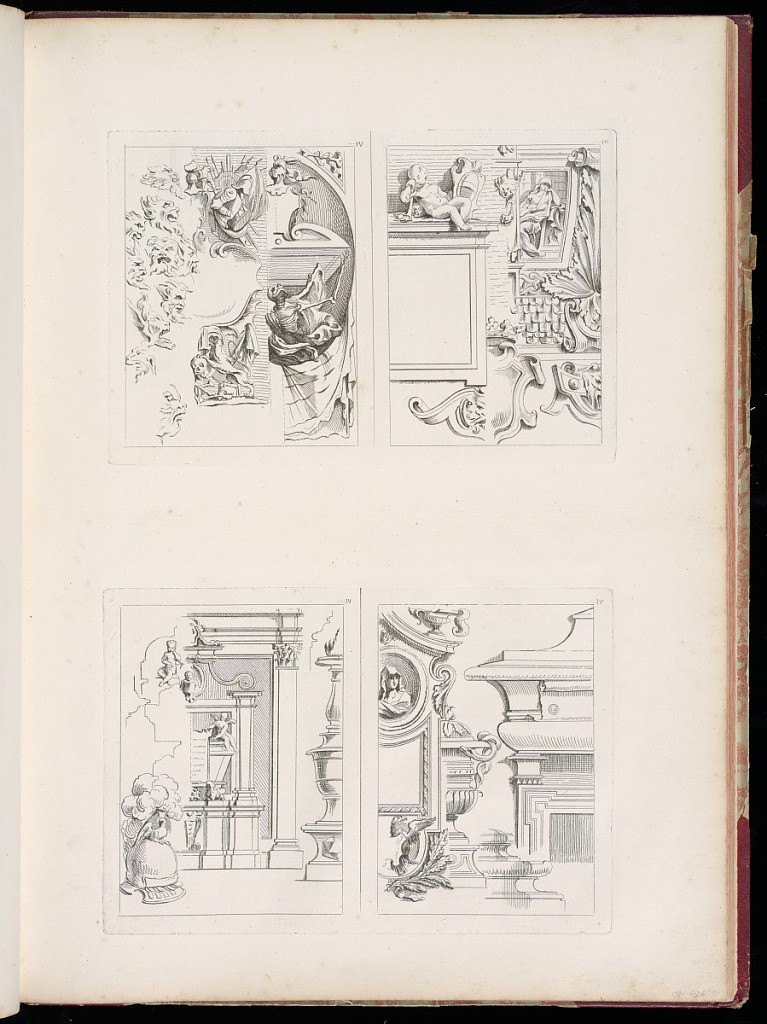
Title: Designs After Architecture Fragments
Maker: Gilles-Marie Oppenord, French, 1672–1742
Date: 1749-1761
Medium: Etching and engraving on laid paper
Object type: Bound print
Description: Page printed with two plates (each divided into two) depicting architecture fragments including mascarons, plaques, ornamentation, cartouches, tombs, and vases. The plates are numbered but not signed..